Question: I am following <URL> to use typed factory and pass parameters into constructor.
The typed factory is giving me this error when I try to pass 2 parameters (1,"fo") as shown in the code.

'''
public class SomeClass {
public ITypedFactory2 F2 { get; set; }
public void SomeFunction() {
var req = F2.Create<IGetFooRequest>(1, "fo"); // ERROR HERE
}
}
public class GetFooRequest : IGetFooRequest {
public int Bar { get; private set; }
public string Ton { get; private set; }
public GetFooRequest(int bar, string ton ) {
Bar = bar;
Ton = ton;
}
}
public interface IGetFooRequest{
int Bar { get; }
string Ton { get; }
}
public interface ITypedFactory2 {
T Create<T>(int param1, string param2);
void Release(object t);
}
'''
and this is the windsor installer part...
'''
container.AddFacility<TypedFactoryFacility>();
container.Register(Component.For<ITypedFactory2>().AsFactory());
container.Register(AllTypes
.FromAssemblyContaining<IGetFooRequest>()
.Where(type => type.Name.EndsWith("Request"))
.WithService.AllInterfaces().LifestyleTransient());
'''
Why it says could not resolve non-optional dependency...? I have passed in (1,"fo"); I really don't understand why this is happening... Please help.
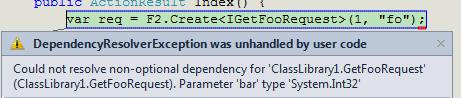
Answer: I had the same question and just figured out the answer. The parameters' names of your factory method and those of your class constructor must match, case insensitive.
so change your factory interface to
'''
public interface ITypedFactory2 {
T Create<T>(int **bar**, string **ton**);
void Release(object t);
}
'''
or your class to
'''
public class GetFooRequest : IGetFooRequest {
public int Bar { get; private set; }
public string Ton { get; private set; }
public GetFooRequest(int **param1**, string **param2**) {
Bar = bar;
Ton = ton;
}
}
'''